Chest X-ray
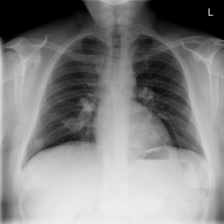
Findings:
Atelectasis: negative
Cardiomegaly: negative
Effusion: negative
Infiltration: negative
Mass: negative
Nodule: positive
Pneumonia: negative
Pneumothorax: negative
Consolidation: negative
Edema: negative
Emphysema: negative
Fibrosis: negative
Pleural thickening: negative
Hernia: negative